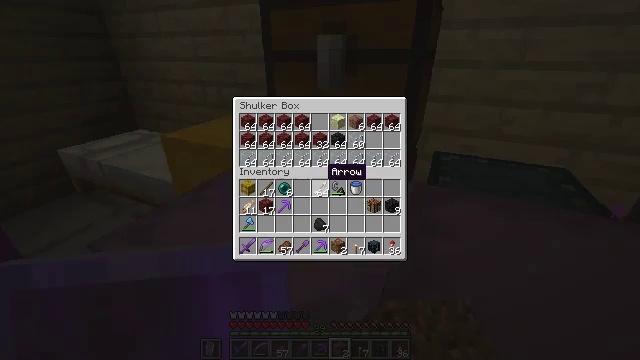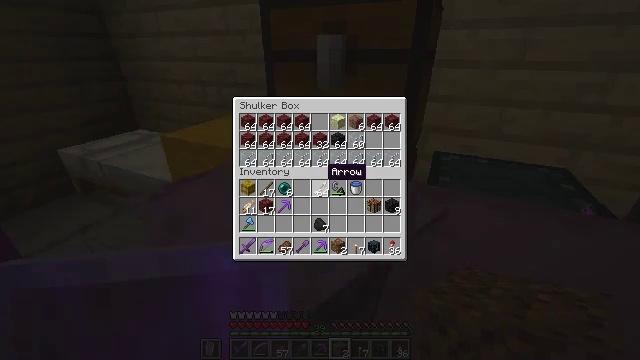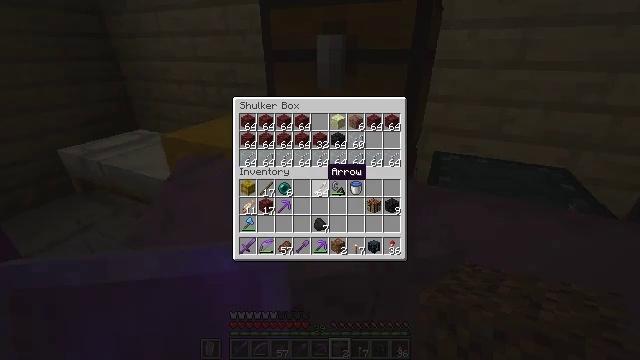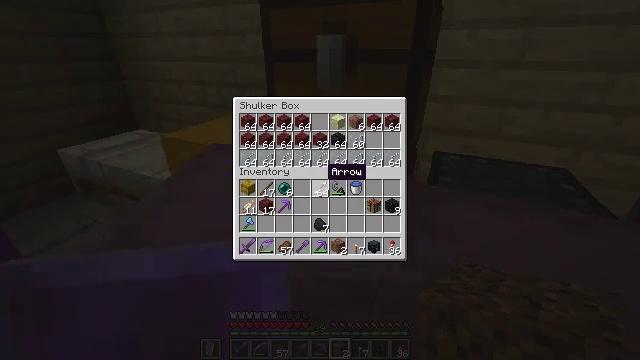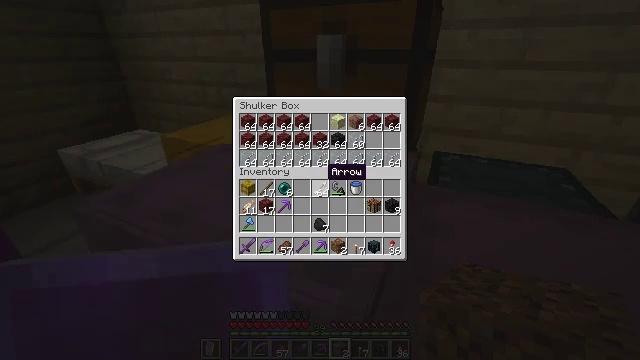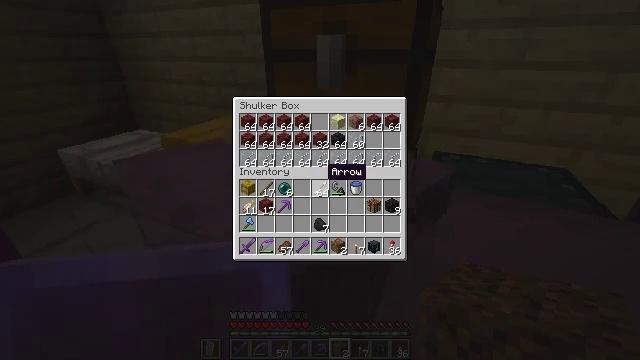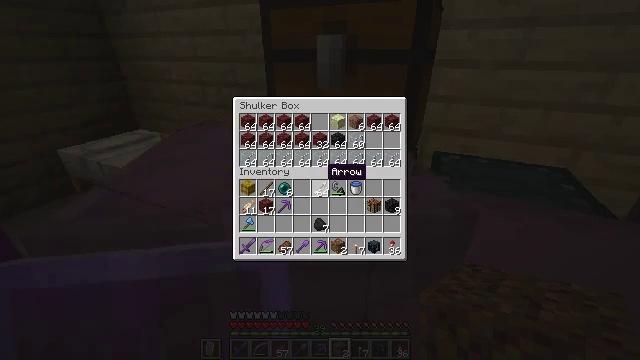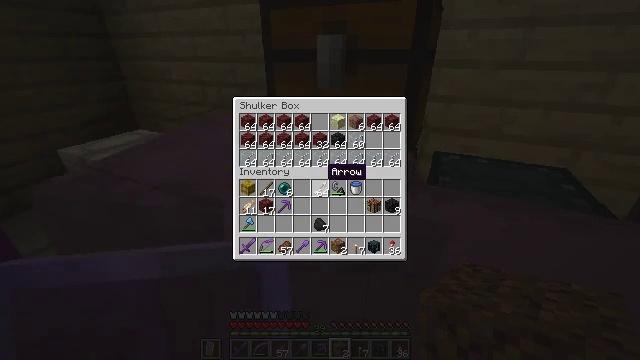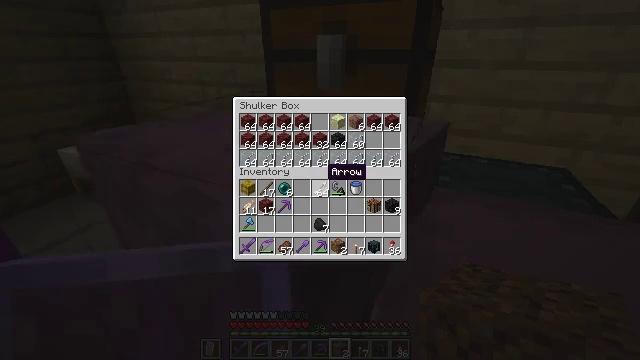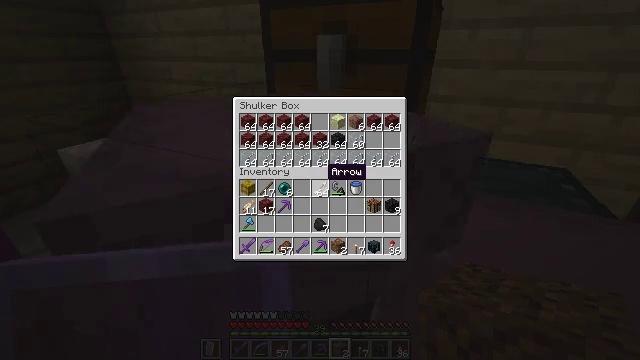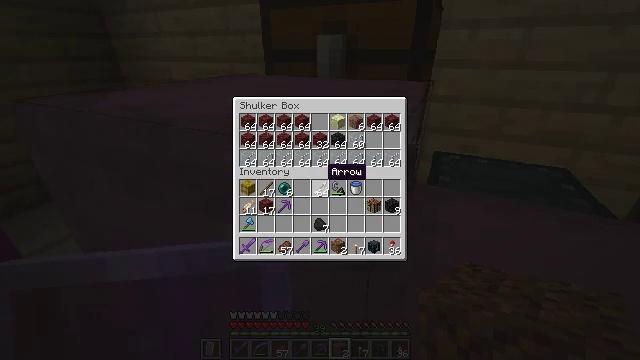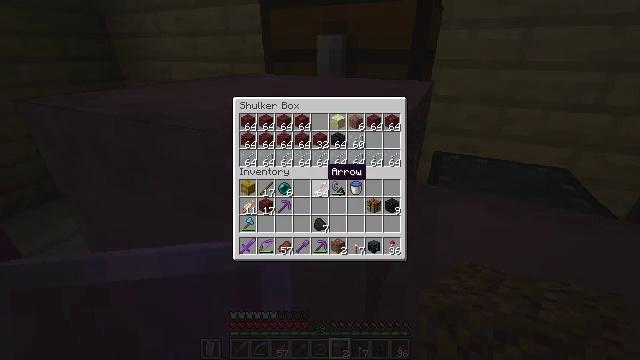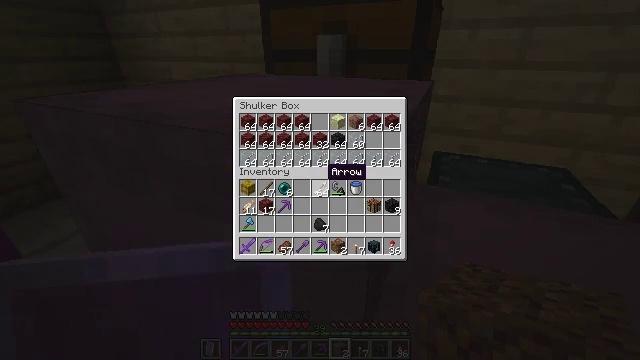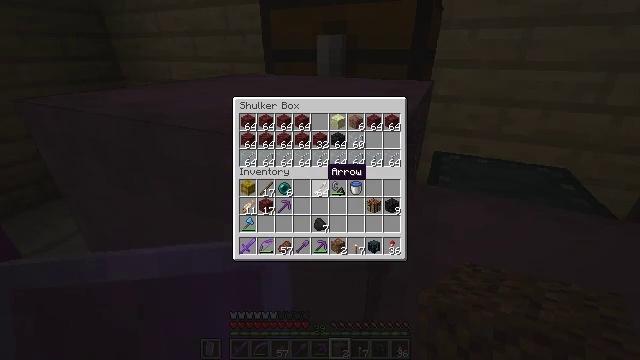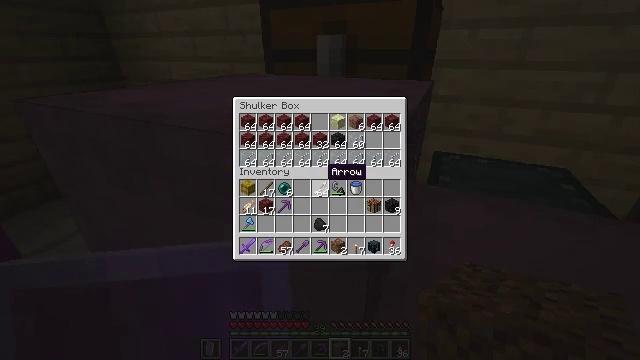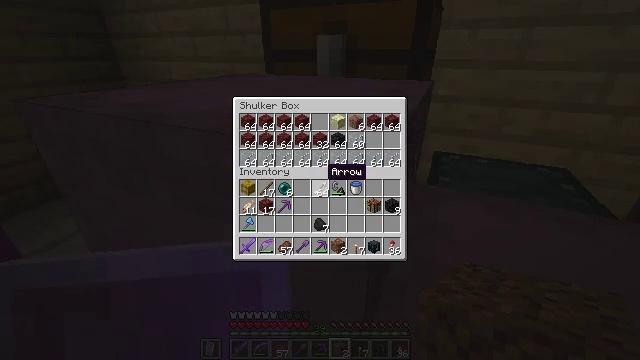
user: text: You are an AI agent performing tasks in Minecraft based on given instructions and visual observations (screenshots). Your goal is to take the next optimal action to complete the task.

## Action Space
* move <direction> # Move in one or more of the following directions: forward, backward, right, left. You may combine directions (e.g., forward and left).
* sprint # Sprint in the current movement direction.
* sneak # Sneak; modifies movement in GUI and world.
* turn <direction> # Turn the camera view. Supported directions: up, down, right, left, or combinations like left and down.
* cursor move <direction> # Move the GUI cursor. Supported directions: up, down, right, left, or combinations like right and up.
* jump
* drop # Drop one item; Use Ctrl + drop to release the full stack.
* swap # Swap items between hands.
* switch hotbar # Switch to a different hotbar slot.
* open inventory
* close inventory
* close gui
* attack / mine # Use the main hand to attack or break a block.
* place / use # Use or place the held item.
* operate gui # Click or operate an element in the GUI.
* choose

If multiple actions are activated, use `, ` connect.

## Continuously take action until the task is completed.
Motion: motion action
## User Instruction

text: Make glass by using sand in a furnace.
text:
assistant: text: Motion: no_op
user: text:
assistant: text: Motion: no_op
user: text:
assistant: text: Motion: no_op
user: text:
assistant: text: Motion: no_op
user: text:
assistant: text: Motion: no_op
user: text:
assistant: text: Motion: no_op
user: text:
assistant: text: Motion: no_op
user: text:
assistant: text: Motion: no_op
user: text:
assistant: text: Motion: no_op
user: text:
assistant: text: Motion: no_op
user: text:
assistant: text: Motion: no_op
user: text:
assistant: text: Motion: no_op
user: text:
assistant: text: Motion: no_op
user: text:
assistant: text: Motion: no_op
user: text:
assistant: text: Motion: no_op
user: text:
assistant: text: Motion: no_op
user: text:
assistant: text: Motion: no_op
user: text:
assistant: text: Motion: no_op
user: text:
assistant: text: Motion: no_op
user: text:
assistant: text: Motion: no_op
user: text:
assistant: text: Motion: no_op
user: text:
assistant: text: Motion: no_op
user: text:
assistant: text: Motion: no_op
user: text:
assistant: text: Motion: no_op
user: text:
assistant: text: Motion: no_op
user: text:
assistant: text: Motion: no_op
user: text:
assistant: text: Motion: no_op
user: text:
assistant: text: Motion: no_op
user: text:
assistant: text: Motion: no_op
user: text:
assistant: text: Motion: move forward